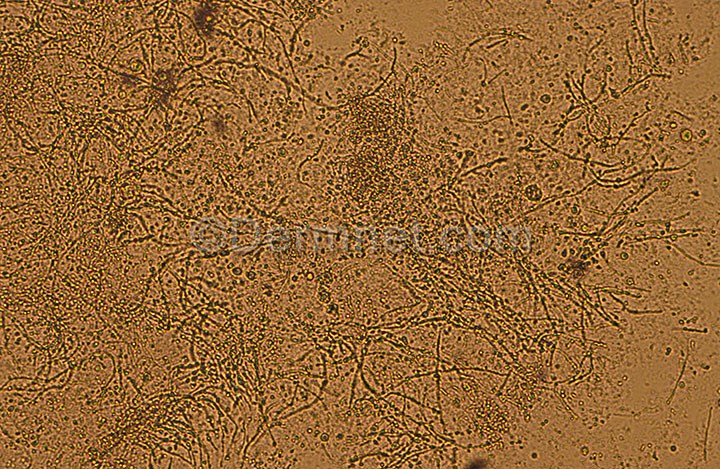
Disease: Tinea Ringworm Candidiasis and other Fungal Infections